Question: I tried to use NestedScrollView but was unsuccessful, I don't know where I can put the tabbarview how can I use tabbarview in this code
my app looks like this:

'''
SliverToBoxAdapter _buildRegionTabBar() { //brasil e mundo
return SliverToBoxAdapter(
child: DefaultTabController(
length: 2,
child: Container(
margin: const EdgeInsets.symmetric(horizontal: 20.0),
height: 50.0,
decoration: BoxDecoration(
color: Colors.white24,
borderRadius: BorderRadius.circular(25.0),
),
child: TabBar(
indicator: BubbleTabIndicator(
tabBarIndicatorSize: TabBarIndicatorSize.tab,
indicatorHeight: 40.0,
indicatorColor: Colors.white,
),
labelStyle: Styles.tabTextStyle,
labelColor: Colors.black,
unselectedLabelColor: Colors.white,
tabs: <Widget>[
Tab (text:'Brasil'),
Tab (text:'Mundo'),
],
onTap: (index) {},
),
),
),
);
}
}
'''
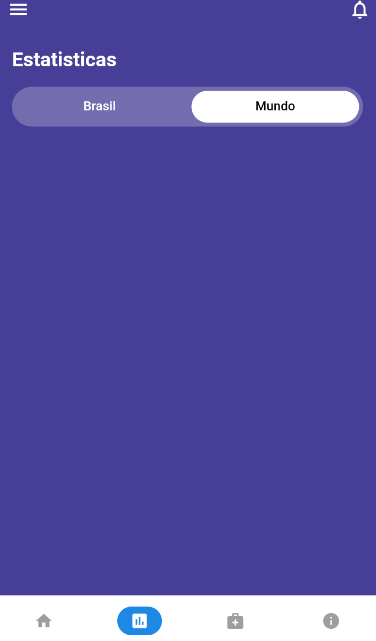
Answer: You're missing TabBarView.
This is how it should be done. Modify this code to achieve your result:
'''
DefaultTabController(
length: 3,
child: Scaffold(
appBar: AppBar(
bottom: TabBar(
tabs: [
Tab(icon: Icon(Icons.flight)),
Tab(icon: Icon(Icons.directions_transit)),
Tab(icon: Icon(Icons.directions_car)),
],
),
title: Text('Tabs Demo'),
),
body: TabBarView(
children: [
Icon(Icons.flight, size: 350),
Icon(Icons.directions_transit, size: 350),
Icon(Icons.directions_car, size: 350),
],
),
),
);
'''
For more info you can refer here : <URL>